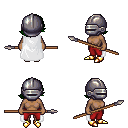
a pixel art fantasy rpg character, female body template, human, dark skin, white cape, red pants, green swoop hairstyle, metal helm, gold boots, spear, four views (front, back, left, right), 2x2 character sprite sheet, small pixel art, hard edges, no anti-aliasing